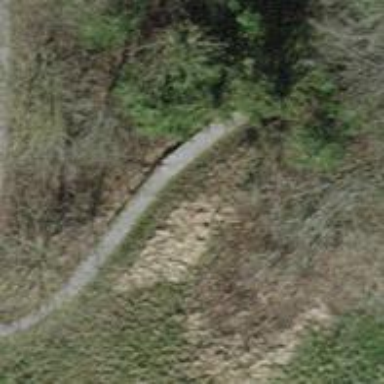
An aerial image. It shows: Path with fine gravel surface.